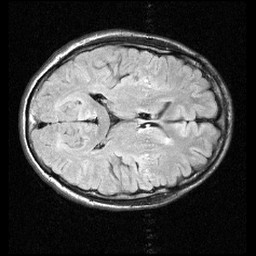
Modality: FLAIR
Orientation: axial
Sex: male
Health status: ill
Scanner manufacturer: siemens
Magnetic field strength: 3 T
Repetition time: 10 s
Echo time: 0.097 s